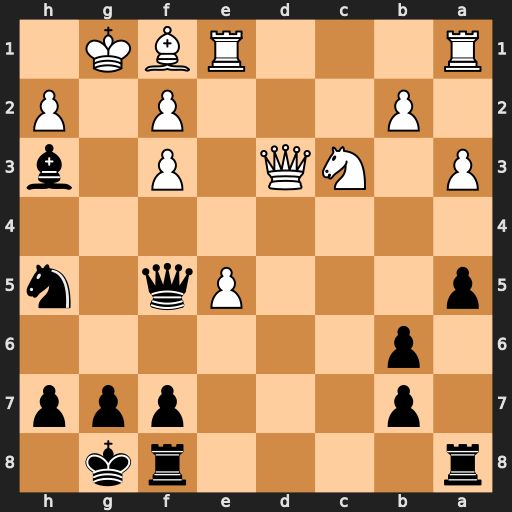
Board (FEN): r4rk1/1p3ppp/1p6/p3Pq1n/8/P1NQ1P1b/1P3P1P/R3RBK1
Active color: b
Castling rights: -
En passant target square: -
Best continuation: Qg5+ Kh1 Nf4 Bxh3 Nxd3